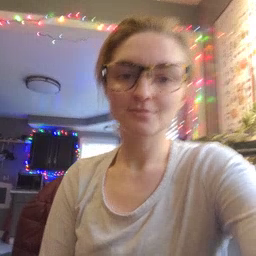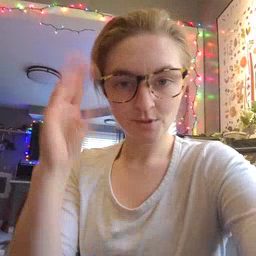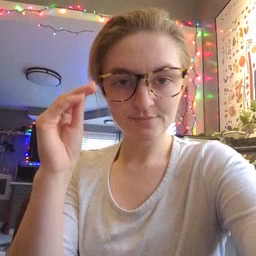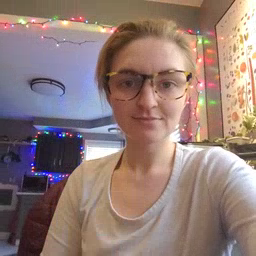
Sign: boy